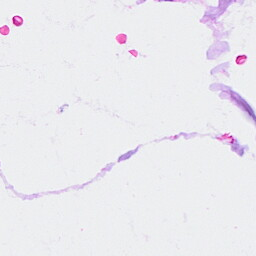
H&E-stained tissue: Ovarian